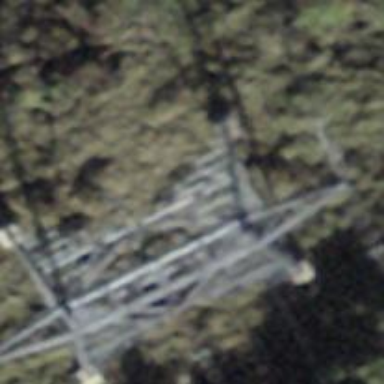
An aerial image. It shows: Power line in the image.